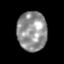
Tissue: skin
Cell type: Epithelial cells
Senescence score: 0.8294
Nuclear area (px): 1148
Mean DAPI intensity: 145.682